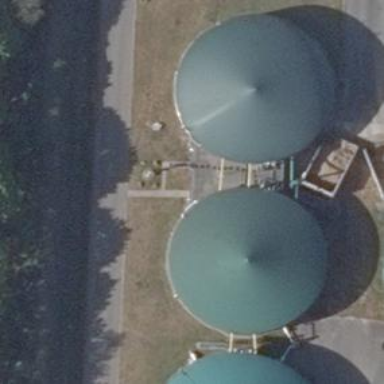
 housing covered reservoir. There is power generator inside the building."